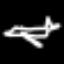
Label: airplane